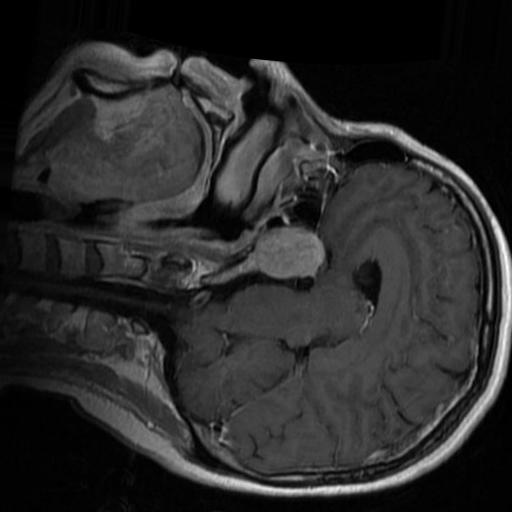
Label: brain_tumor